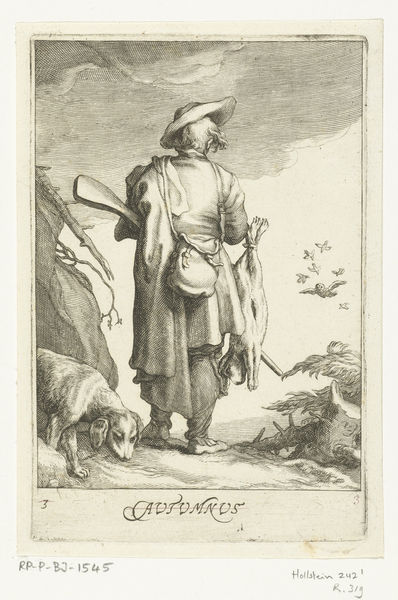
Titel: Herfst
Künstler: Frederick Bloemaert
Standort: Amsterdam
Institution: Rijksmuseum
Schlagwörter: baum, himmel, mann, vogel, weiß, wolken, grau, hut, rücken, schwarz, hund, tier, tiere, weg, wolke, ast, strauch, vögel, busch, blatt, fliegen, hase, hasen, schrift, papier, fels, graphik, herbst, wurzel, druck, druckgraphik, radierung, stich, buchstaben, tasche, allegorie, jagd, rückansicht, serie, wurzeln, beute, jäger, schnauze, gewehr, jagdhund, schnüffeln, flinte, eule, baumstumpf, latein, holbein, dacke, seriendruck, eulen, geweht, buete, tücken, code, umhängebeutel, 3, autumnus, austumnus, 242